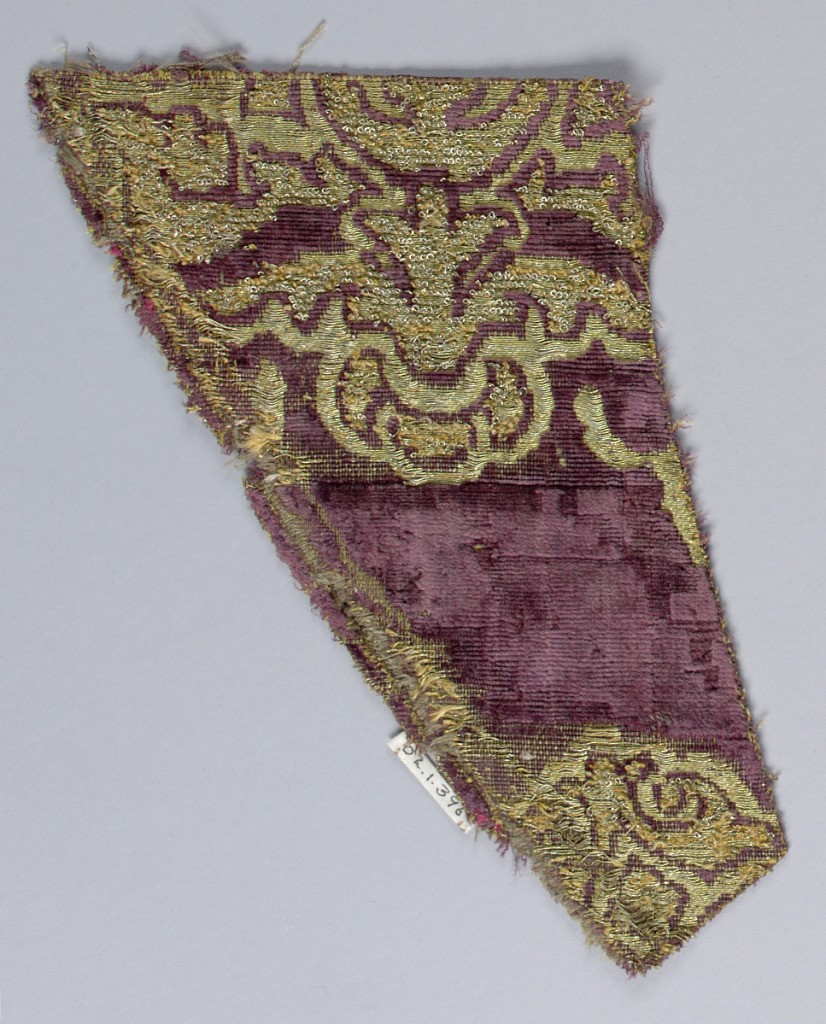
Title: Fragment
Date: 15th century
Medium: silk, metallic Technique: supplementary warp in plain weave foundation (velvet) with supplementary weft
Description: Incomplete pomegranate motif in dark mauve and gold on irregularly shaped piece.